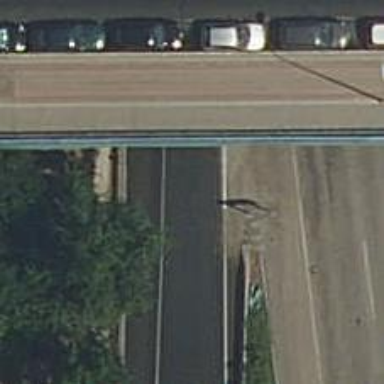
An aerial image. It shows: Asphalt tunnel on motorway link.